Question: '''
List = ["I?", "Can", "!Not", "Do.", "It"]
l=[]
BadChars = ["?", "!", "."]
for i in List:
for j in BadChars:
if j in i:
i=i.strip(j)
l.append(i)
print(l)
print(List)
'''
Output:

As you can see in the output the list was not overwritten even if the wrote i=i.strip(j). What is happening? Thanks in advance. I am newly learning python so this question may be dumb.
This question raised in my mind when i was solving Change Character in Sublist in Stack Overflow. My question is "Why is List and l are having different values?"
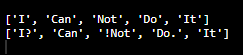
Answer: Your list was not "overwritten" because of two reasons, the first one is that 'strip' returns a new string. The second one is that when you do 'i = i.strip(whatever)' you are not overwriting the value pointed by 'i' but pointing 'i' to a new value. Therefore other references to the old value pointed by 'i' are not affected because you didn't change it at all.